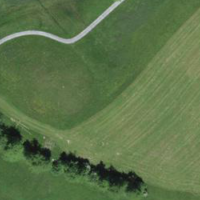
EUNIS habitat code: 24
Species observed at this site:
Caltha palustris
Geum rivale
Sorbus aucuparia
Lysimachia vulgaris
Succisa pratensis
Cardamine pratensis
Iris sibirica
Filipendula ulmaria